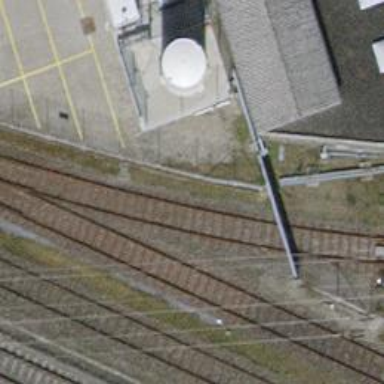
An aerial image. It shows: Single-track railway spur.